Question: I am using a webpart-zone with two web parts in Kentico v7:
1. Editable text
2. Repeater
In the repeater I am using relationships to display data according to user's role and permissions assigned to it. It is working. I have put the condition in the webpart as:
'''
{%CurrentDocument.RelatedDocuments.isrelatedto.Count>0#%}
'''
I want to hide the complete zone, entire block, if there is no data. But the problem is that for some roles, the condition '{%CurrentDocument.RelatedDocuments.isrelatedto.Count>0#%}' returns 'true' because it contain data but this should not be visible to the user as per his / her role permissions. In such a case it shows a blank web part. I don't want to show this blank web part, I want to hide this completely.
What condition I should add for this?

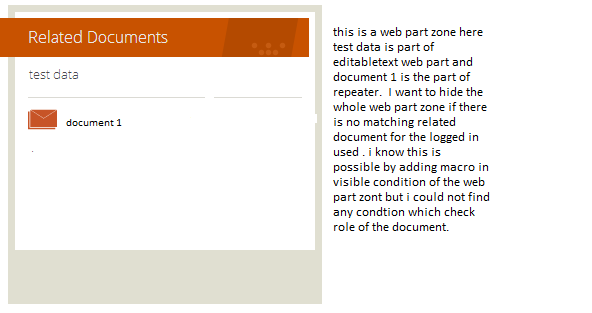
Answer: This is quite specific need. I'd recommend creating your own macro method. There are detailed <URL> regarding registration of such method. Your method would take the permissions into account and return true or false based on them.